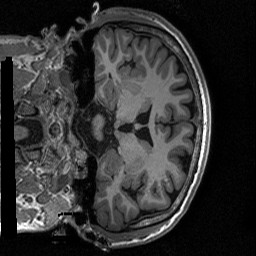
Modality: T1w
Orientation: coronal